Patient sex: M
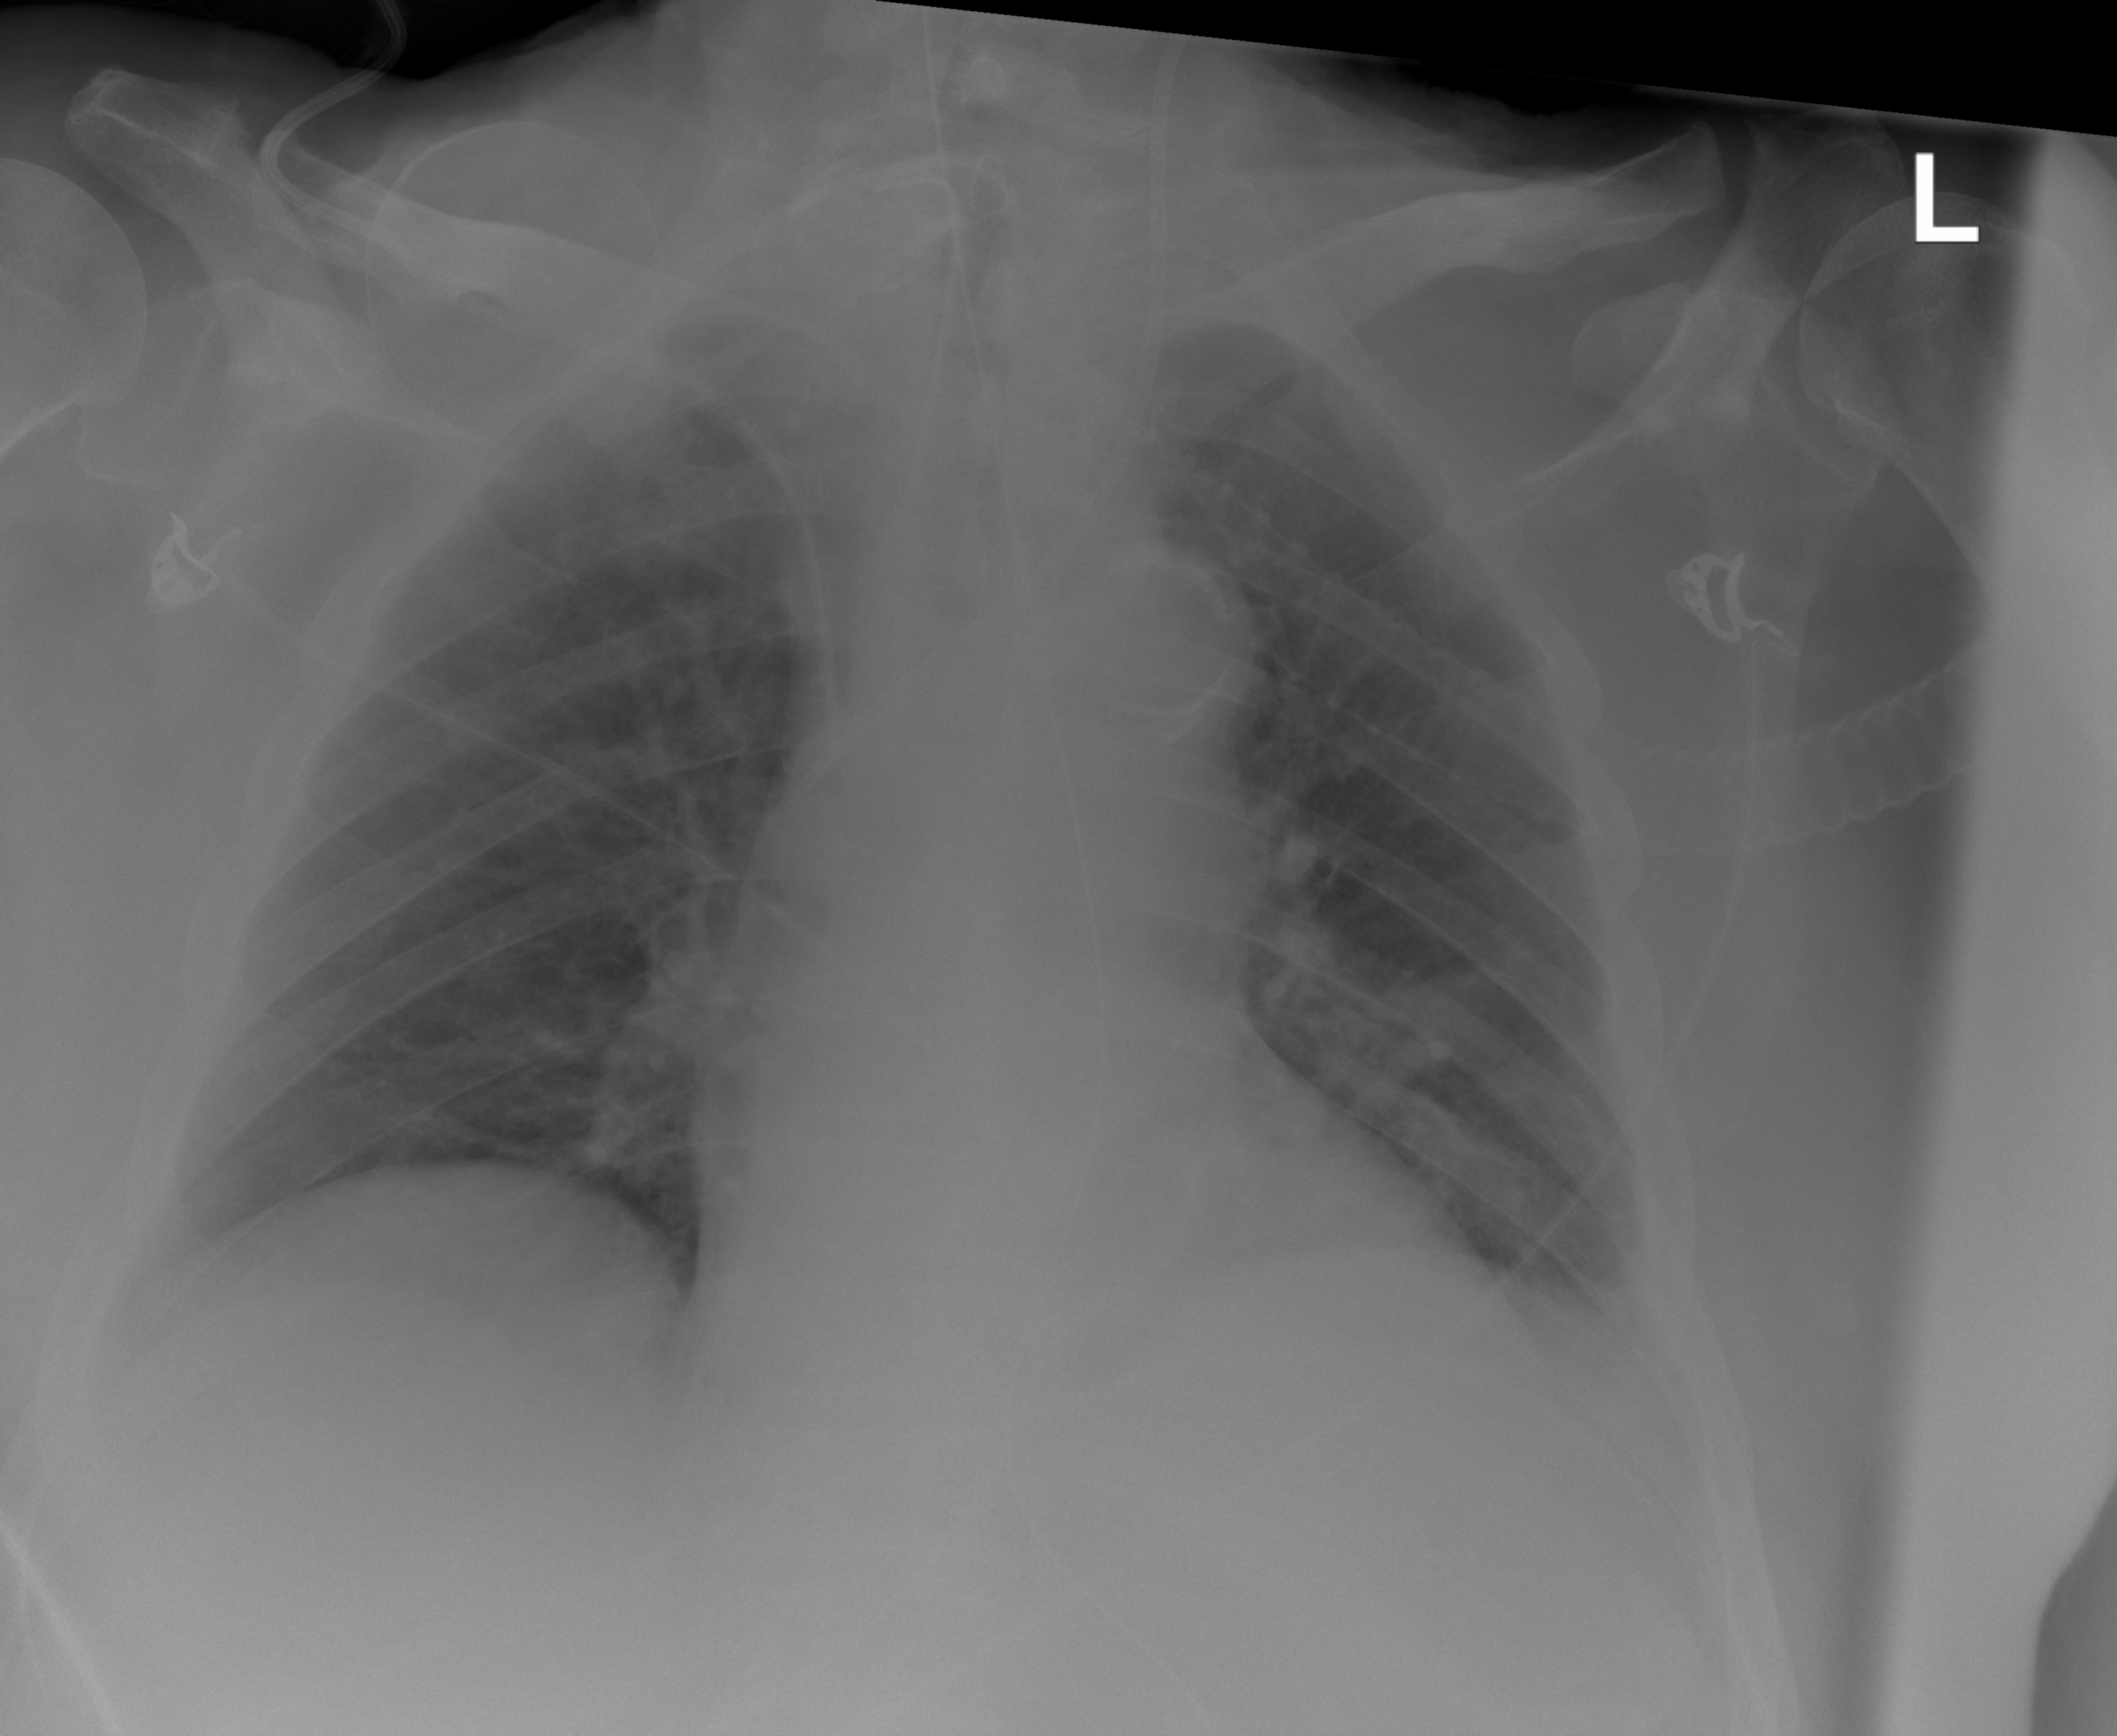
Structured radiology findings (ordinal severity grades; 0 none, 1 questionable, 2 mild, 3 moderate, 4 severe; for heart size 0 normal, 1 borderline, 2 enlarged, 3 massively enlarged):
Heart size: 0
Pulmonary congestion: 2
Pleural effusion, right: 0
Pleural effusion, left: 2
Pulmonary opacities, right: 0
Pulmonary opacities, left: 0
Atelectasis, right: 0
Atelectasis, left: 2